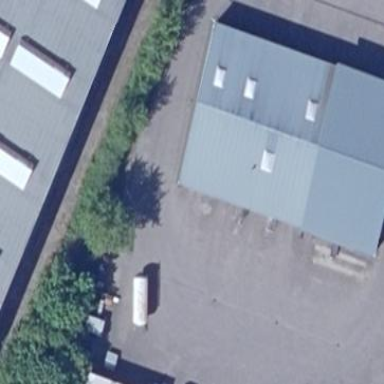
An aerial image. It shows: Car repair shop located in building.